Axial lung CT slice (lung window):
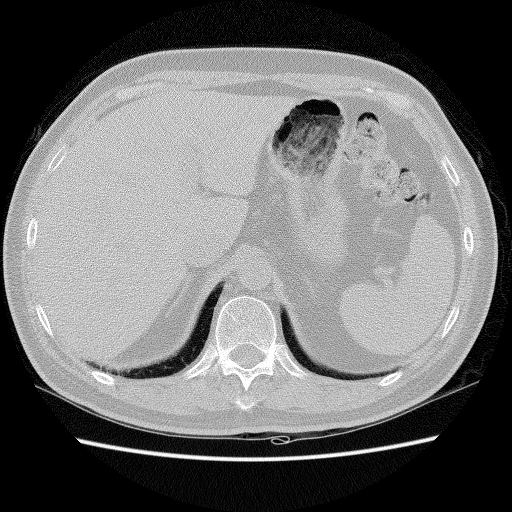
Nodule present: no